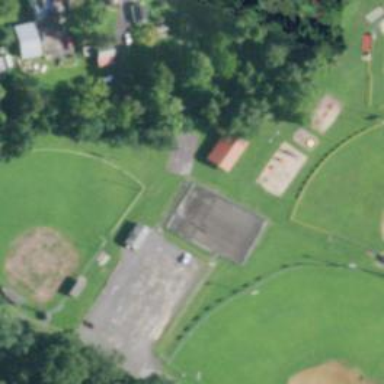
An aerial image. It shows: Basketball court on leisure land pitch.